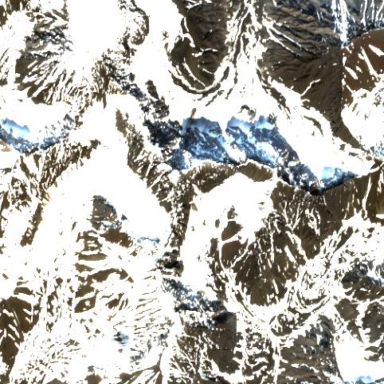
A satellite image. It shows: Stunning view of glacier.